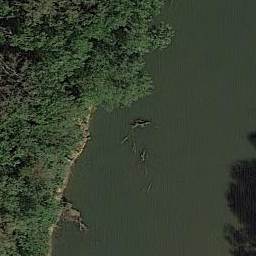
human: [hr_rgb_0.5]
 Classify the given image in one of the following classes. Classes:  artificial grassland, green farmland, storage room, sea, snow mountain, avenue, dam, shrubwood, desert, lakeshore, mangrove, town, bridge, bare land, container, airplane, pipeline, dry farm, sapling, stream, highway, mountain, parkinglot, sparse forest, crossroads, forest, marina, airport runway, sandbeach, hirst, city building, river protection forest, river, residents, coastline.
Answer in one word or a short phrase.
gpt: river protection forest